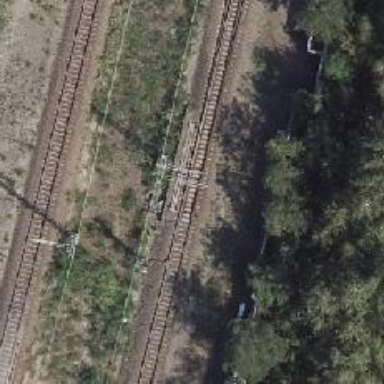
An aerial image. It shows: Railway switch with the turnout side on the left.